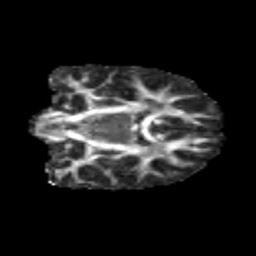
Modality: FA
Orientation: coronal
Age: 10
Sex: male
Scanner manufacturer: siemens
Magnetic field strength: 3 T
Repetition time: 3.8 s
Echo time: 0.07 s